Question: My NSMutableArray stores class objects. Here is the class (I initialized all the variables in .m):
'''
@interface positionInfor : NSObject
{
@public
double xPos;
double yPos;
double degree;
int accuracy;
BOOL flag;
}
@end
'''
When I want to set a new value for flag variable by using setValue function:
'''
//avgDataTwo is NSMutable array stores all the class objects.
[[avgDataTwo objectAtIndex:i+1]setValue:@"TRUE" forKey:@"flag"];
'''
It gives me this error :
'''
-[__NSCFConstantString charValue]: unrecognized selector sent to instance 0x1000086a8
'''
I am sure all my data is in the array ((i+1) is equal to 2, when the error occurs):

Thanks !!!
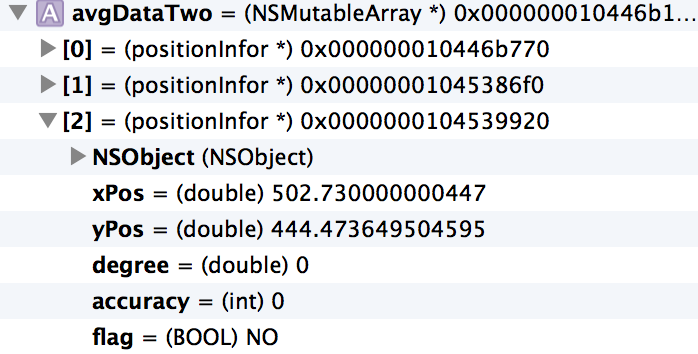
Answer: You're setting a string value for the key. You do need to pass an object, but you should pass an NSValue / NSNumber with a boolean value. There's the shortcut:
'''
[[avgDataTwo objectAtIndex:i+1]setValue:@YES forKey:@"flag"];
'''
Or the more verbose way:
'''
[[avgDataTwo objectAtIndex:i+1]setValue:[NSNumber numberWithBool:YES] forKey:@"flag"];
'''